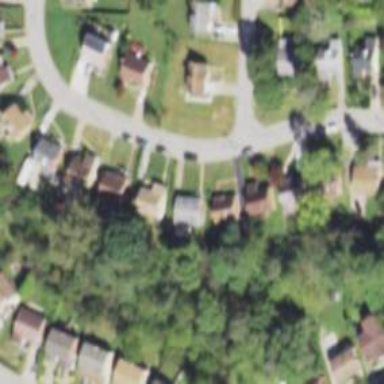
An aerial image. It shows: Driveway.